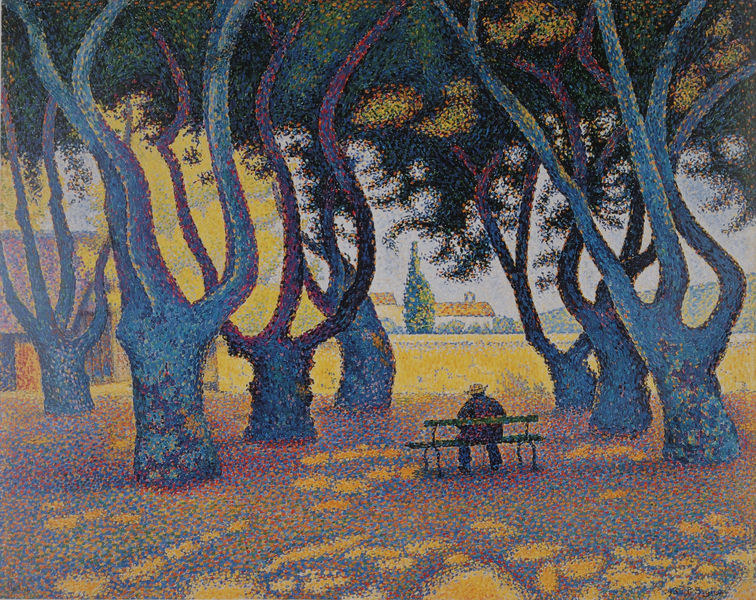
Titel: Les Platanes. Opus 242, Die Platanen. Opus 242
Künstler: Paul Signac
Standort: Pittsburgh (Pennsylvania)
Institution: Carnegie Museum of Art
Schlagwörter: baum, berg, blau, blätter, dunkel, gemälde, himmel, laub, mann, schatten, weiß, baumstämme, bäume, gelb, grün, impressionismus, landschaft, ocker, sitzen, stadt, äste, blumen, bunt, hell, hut, licht, orange, rücken, schwarz, straße, blüten, dach, gebäude, haus, park, rot, wiese, mensch, einsamkeit, feld, felder, horizont, häuser, zweige, einsam, hütte, kirche, sonne, sitzend, blatt, person, rosa, wald, kamin, garten, hellblau, rückenansicht, sommer, ruhe, umrisse, alter mann, pointilismus, berge, modern, dorf, dächer, mauer, allee, farbe, lila, violett, bauernhof, hof, idylle, pause, rast, bank, stille, dunkelblau, lesen, sitzt, sonnenhut, sog, punkte, harmonie, scheune, zypresse, konturen, punkt, flecken, lichtflecken, seurat, signac, blätterdach, verwachsen, pointillismus, pointilistisch, astgabeln, elad, gabelungen, lia, pointtilismus, poittilismus, serraut, sitzband, srämme, stadtpark, gartenbank, pukte, nachimpressionismus, zypresyse